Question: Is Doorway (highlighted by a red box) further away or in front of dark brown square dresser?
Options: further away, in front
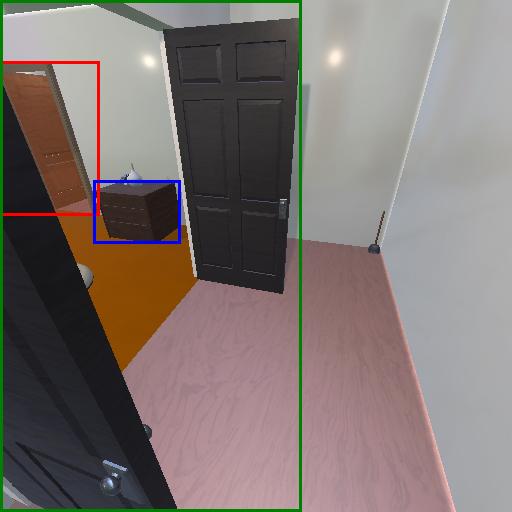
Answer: further away